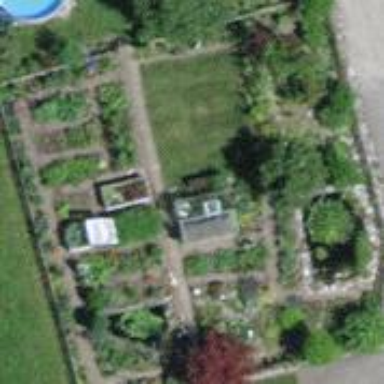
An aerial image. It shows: Garden area designated for leisure land.